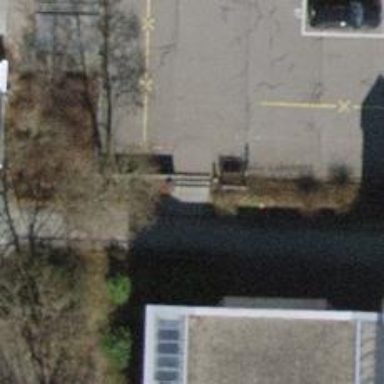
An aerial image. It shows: Road with steps.